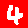
Digit: 4